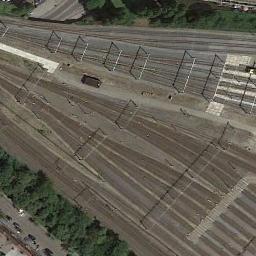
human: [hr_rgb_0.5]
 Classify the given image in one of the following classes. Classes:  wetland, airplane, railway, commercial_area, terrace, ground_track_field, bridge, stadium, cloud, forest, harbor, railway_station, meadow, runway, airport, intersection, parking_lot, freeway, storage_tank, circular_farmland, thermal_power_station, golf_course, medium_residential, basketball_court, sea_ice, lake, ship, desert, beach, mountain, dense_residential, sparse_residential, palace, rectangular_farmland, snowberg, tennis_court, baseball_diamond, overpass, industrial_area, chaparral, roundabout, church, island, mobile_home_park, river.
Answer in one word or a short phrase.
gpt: railway